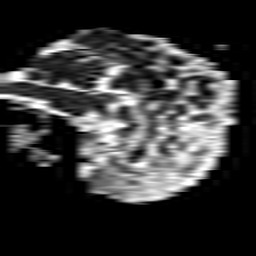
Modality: ADC
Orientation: sagittal
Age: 52
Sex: female
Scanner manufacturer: philips
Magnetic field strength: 1.5 T
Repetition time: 3.403 s
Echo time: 0.06922 s